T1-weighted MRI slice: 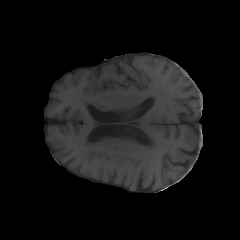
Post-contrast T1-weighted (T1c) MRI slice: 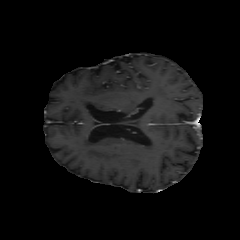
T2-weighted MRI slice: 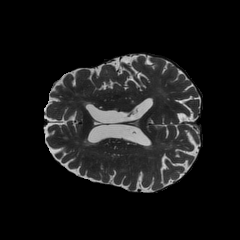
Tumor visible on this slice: no